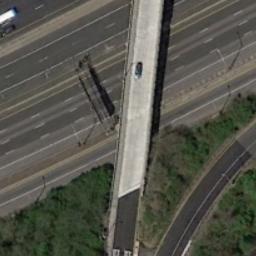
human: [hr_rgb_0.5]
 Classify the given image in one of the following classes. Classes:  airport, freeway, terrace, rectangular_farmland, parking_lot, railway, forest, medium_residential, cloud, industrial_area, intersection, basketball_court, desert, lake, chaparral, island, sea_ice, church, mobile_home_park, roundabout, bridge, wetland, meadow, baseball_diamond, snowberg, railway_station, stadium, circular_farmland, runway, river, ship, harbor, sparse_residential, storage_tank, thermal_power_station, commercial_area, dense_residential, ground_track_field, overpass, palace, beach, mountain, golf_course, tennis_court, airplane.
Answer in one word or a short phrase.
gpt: overpass